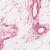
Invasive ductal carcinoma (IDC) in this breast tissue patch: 0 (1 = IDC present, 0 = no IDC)